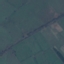
Land use / land cover class: Pasture